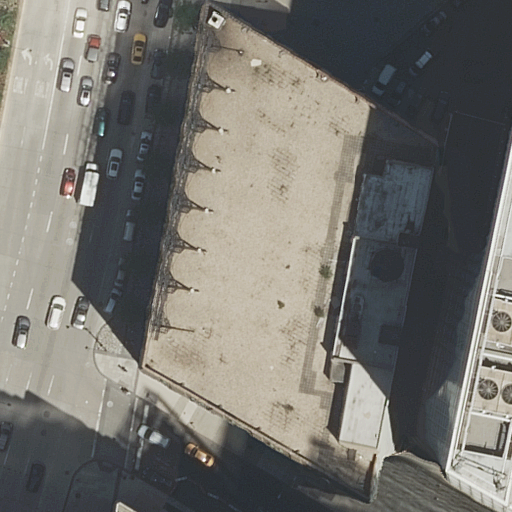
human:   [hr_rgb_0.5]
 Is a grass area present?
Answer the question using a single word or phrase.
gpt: yes

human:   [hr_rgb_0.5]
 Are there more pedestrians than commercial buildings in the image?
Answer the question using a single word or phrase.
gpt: yes

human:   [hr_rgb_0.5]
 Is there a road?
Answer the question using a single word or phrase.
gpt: yes

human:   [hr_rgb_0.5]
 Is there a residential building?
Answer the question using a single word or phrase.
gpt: yes

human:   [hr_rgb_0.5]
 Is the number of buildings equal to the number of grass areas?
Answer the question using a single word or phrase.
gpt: no

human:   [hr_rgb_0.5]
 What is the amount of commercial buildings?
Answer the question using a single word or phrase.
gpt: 0

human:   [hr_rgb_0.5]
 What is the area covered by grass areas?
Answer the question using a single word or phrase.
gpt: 171m2

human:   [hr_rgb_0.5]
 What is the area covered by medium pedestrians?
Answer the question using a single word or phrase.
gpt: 0m2

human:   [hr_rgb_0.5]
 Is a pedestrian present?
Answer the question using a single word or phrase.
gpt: yes

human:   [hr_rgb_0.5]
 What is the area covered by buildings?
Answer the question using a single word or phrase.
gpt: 8769m2

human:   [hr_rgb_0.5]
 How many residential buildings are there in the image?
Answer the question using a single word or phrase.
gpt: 3

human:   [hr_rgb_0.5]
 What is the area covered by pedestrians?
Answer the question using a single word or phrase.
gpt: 1210m2

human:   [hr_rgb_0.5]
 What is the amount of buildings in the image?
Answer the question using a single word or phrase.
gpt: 3

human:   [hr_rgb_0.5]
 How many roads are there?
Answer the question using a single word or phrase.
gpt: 7

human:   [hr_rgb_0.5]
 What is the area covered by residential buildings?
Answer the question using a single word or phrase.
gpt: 8769m2

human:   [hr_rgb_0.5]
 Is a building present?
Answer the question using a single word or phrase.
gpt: yes

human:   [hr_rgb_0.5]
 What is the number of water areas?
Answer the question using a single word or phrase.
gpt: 0

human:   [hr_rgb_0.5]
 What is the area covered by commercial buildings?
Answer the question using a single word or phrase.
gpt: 0m2

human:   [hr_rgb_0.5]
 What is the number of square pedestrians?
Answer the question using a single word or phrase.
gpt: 0

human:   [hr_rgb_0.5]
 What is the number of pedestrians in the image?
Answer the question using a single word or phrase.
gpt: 1

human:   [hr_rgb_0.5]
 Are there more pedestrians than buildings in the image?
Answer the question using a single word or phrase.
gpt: no

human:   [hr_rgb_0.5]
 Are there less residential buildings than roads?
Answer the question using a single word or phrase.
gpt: yes

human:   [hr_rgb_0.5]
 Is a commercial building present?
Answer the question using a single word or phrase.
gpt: no

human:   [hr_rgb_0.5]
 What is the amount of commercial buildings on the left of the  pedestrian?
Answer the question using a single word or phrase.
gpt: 0

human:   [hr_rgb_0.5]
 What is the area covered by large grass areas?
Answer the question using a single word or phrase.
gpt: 0m2

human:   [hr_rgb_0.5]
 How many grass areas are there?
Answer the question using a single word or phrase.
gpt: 1

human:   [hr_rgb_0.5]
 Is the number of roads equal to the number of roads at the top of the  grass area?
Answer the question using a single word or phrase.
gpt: no

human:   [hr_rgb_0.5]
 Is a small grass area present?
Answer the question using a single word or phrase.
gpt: no

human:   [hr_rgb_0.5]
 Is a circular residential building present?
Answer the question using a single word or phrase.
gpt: no

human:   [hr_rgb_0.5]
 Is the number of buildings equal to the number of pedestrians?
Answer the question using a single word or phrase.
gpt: no

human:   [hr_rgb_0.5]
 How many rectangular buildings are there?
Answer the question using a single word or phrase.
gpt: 1

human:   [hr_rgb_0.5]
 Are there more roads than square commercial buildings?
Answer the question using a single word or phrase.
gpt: yes

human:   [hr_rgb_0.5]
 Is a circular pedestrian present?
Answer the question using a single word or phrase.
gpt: no

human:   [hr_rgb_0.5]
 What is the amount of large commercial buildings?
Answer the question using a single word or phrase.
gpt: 0

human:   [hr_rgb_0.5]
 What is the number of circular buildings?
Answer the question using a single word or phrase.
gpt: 0

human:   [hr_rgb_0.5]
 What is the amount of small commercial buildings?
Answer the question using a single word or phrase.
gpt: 0

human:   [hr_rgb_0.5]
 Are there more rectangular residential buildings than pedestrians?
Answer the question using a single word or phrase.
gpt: no

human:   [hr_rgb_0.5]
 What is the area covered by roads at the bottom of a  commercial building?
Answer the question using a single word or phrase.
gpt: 0m2

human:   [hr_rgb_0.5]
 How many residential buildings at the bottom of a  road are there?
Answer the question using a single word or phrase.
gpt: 2

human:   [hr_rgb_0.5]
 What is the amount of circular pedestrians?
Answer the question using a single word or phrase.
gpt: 0

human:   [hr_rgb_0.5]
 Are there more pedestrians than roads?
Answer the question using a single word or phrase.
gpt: no

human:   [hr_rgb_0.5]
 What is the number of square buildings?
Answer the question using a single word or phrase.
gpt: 0

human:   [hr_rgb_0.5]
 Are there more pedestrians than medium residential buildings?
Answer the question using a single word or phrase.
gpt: yes

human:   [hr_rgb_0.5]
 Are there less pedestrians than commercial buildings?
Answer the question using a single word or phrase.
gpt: no

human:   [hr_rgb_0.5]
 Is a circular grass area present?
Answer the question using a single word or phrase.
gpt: no

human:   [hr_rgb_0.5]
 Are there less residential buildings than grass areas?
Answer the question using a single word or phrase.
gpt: no

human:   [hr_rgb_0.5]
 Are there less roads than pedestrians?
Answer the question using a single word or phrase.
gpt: no

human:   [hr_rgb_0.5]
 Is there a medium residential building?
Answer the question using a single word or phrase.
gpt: no

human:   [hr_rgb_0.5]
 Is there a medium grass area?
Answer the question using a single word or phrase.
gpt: yes

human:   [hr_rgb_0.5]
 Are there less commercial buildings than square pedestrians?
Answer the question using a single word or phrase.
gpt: no

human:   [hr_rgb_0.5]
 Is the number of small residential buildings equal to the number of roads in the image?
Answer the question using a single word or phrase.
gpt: no

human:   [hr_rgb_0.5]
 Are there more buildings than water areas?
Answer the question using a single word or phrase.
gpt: yes

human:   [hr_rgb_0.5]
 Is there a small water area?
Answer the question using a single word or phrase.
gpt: no

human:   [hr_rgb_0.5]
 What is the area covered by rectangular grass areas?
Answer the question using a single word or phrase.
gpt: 171m2

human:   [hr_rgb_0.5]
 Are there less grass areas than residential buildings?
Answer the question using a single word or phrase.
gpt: yes

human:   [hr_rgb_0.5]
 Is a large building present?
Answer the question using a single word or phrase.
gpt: yes

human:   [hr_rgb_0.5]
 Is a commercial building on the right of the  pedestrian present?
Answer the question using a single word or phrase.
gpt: no

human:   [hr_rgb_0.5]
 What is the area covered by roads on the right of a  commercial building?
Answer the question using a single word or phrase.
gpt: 0m2

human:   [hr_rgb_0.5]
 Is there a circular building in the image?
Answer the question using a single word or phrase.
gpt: no

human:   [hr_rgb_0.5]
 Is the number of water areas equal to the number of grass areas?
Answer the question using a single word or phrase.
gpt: no

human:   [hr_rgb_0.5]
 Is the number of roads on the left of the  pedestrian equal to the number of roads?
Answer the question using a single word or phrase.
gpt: no

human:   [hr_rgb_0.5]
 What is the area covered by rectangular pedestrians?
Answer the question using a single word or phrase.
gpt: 1210m2

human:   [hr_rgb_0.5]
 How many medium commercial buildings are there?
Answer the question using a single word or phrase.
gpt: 0

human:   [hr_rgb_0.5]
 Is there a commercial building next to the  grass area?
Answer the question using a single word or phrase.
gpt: no